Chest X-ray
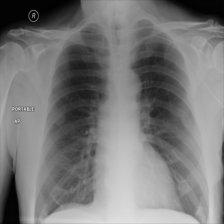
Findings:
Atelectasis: negative
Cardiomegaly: negative
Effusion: negative
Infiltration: negative
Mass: negative
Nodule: negative
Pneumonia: negative
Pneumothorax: negative
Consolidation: negative
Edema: negative
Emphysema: negative
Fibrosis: negative
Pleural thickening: negative
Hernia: negative